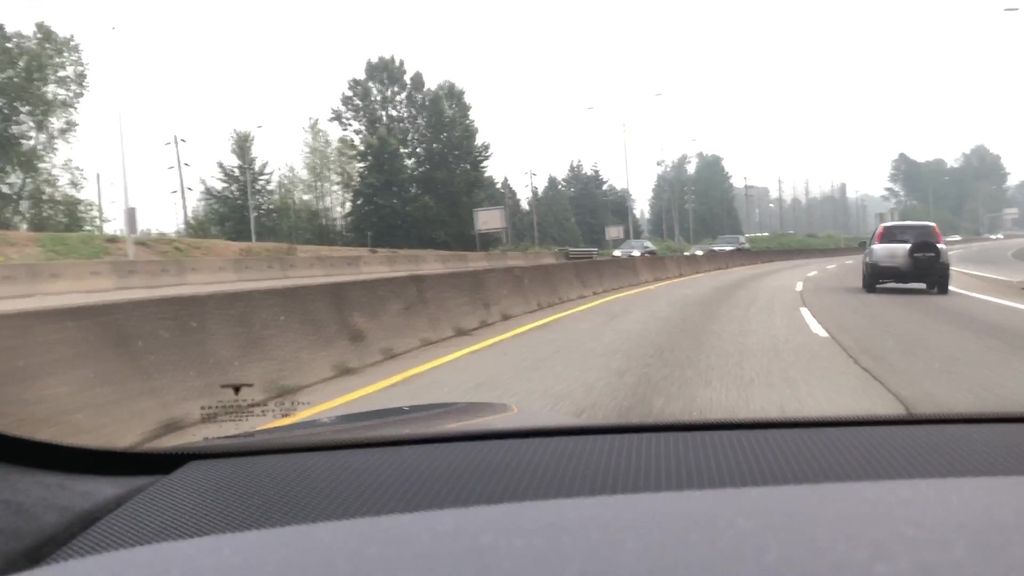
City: vancouver